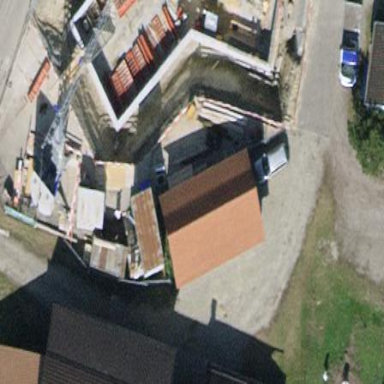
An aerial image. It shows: Shed building.